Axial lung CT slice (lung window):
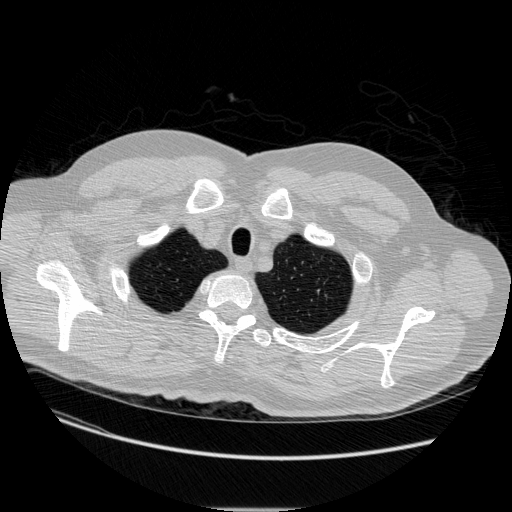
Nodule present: no